Question: I am searching for a JS chart like in the image. I got it from an excel file. The percentage is incorect, it should be from 0 to 100%. Does anyone know a library which provides this kind of chart ?

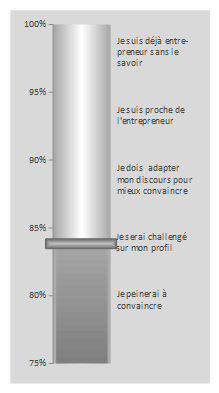
Answer: Seems like you're looking for a bullet chart. Most of the major charting libraries provide bullet charts as a standard chart type. You could also implement it as a column (vertical bar) chart with some additional styling.
Here is a <URL> - a column chart and a scatter plot marker for the "goal" line. Both replicate your image.
I'm on the ZingChart team, so don't hesitate to reach out if you have any questions!